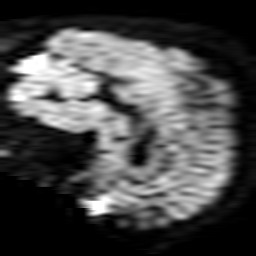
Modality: TRACE
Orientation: sagittal
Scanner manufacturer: philips
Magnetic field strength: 1.5 T
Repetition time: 3.122 s
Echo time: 0.06163 s